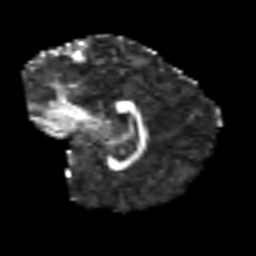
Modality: FA
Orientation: sagittal
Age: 39
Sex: female
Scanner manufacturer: siemens
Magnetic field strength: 3 T
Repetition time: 6.1 s
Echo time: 0.101 s